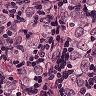
Metastatic tissue present: yes